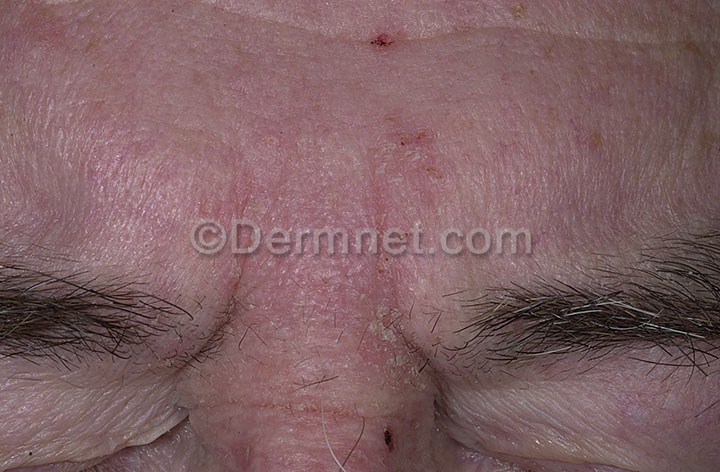
Disease: Psoriasis pictures Lichen Planus and related diseases